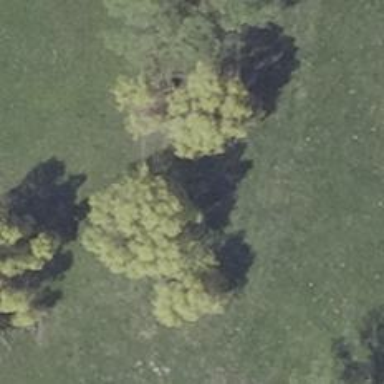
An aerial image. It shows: Deciduous tree with broadleaved leaves.